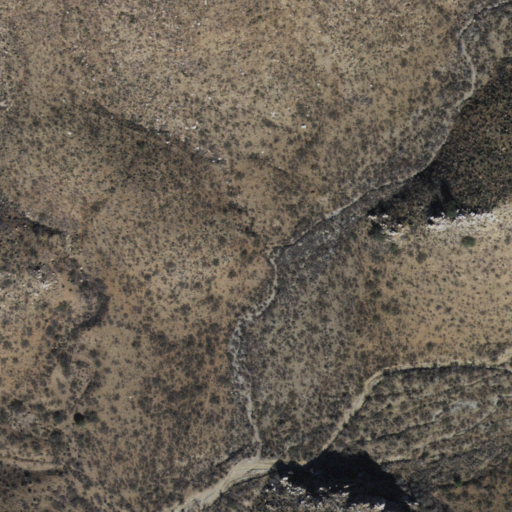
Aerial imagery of valley in Arizona named Walnut Canyon containing shrub and evergreen forest